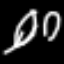
Label: leaf